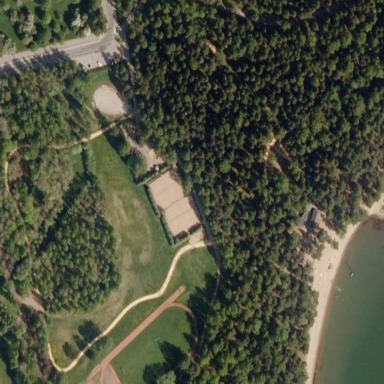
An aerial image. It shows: Nordic footway with classic and skating grooming on surface of woodchips.